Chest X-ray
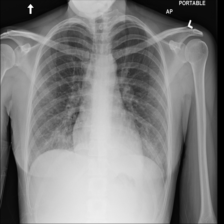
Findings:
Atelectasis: negative
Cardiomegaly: negative
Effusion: negative
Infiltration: negative
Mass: negative
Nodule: negative
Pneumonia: negative
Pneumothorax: negative
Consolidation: negative
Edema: negative
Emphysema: negative
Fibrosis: negative
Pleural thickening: negative
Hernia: negative